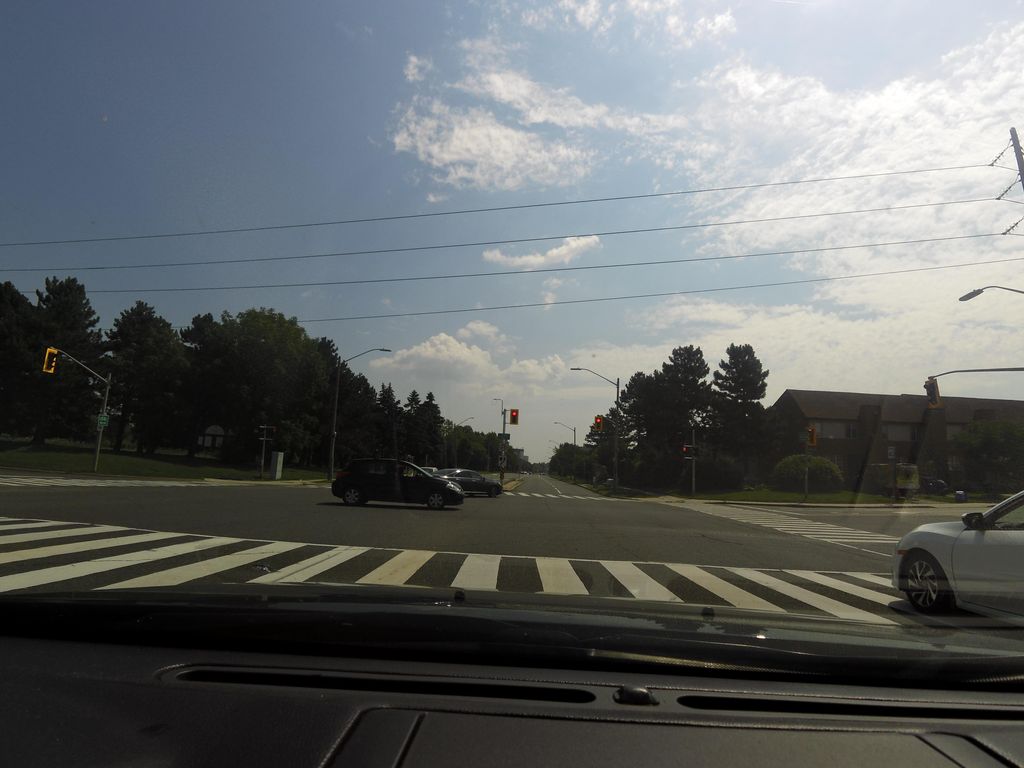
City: hamilton